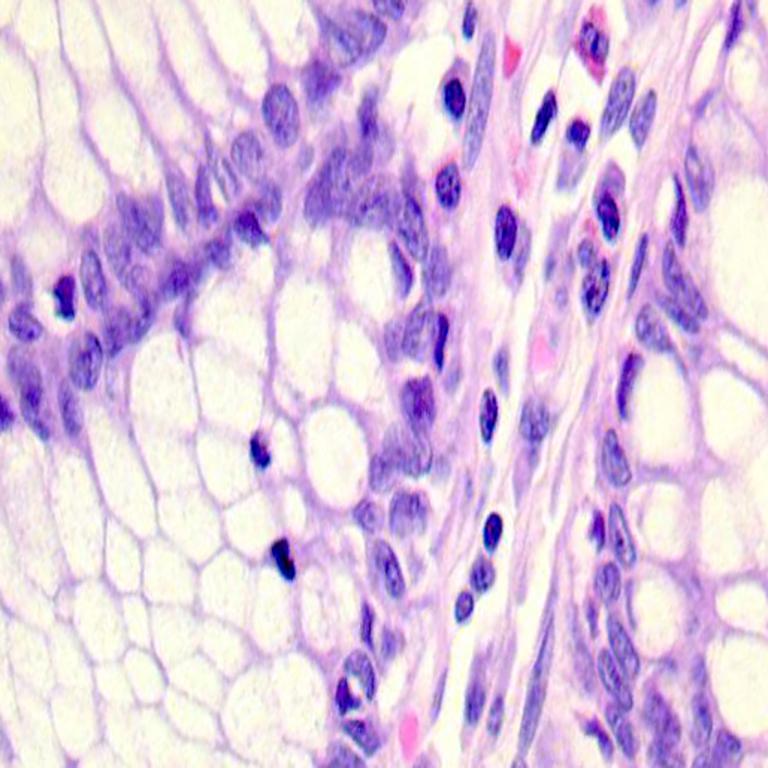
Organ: colon
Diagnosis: benign